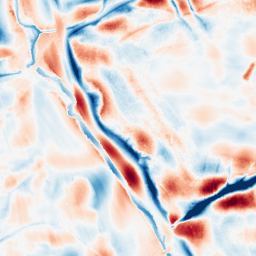
Category: wavelet
Decomposition family: wavelet_biorthogonal
Decomposition parameters: wavelet: bior3.5
level: 5
Upsampling method: cubic_catmull_rom
Upsampling parameters: scale: 4
Upsampling scale: 4